高二 · 代数
画出函数 $y=|\tan x|$ 的图象, 并根据图象判断其单调区间、奇偶性、周期性.
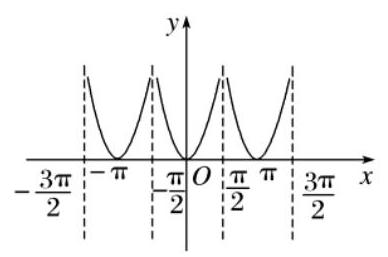
答案: 由 $y=|\tan x|$, 得

 $y=\left\{\begin{array}{l}\tan x, \quad k \pi \leqslant x<k \pi+\frac{\pi}{2}(k \in \mathbf{Z}), \\ -\tan x, \quad-\frac{\pi}{2}+k \pi<x<k \pi(k \in \mathbf{Z}),\end{array}\right.$

其图象如图所示.

由图象可知, 函数 $y=|\tan x|$ 是偶函数,

单调递增区间为 $\left[k \pi, k \pi+\frac{\pi}{2}\right)(k \in \mathbf{Z})$,

单调递减区间为 $\left(-\frac{\pi}{2}+k \pi, k \pi\right](k \in \mathbf{Z})$, 周期为 $\pi$.